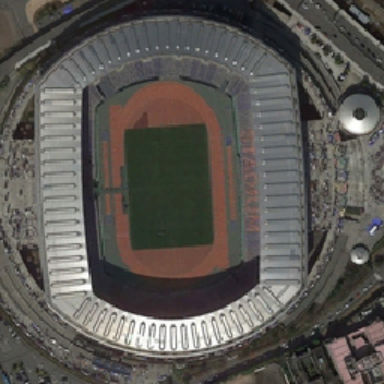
The stadium is surrounded by roads .